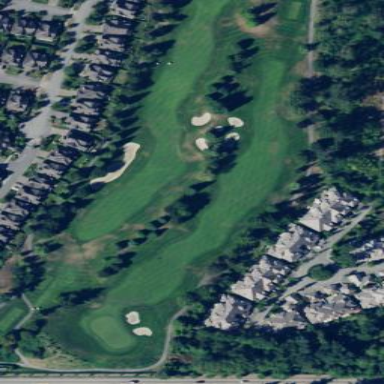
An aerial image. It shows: Area of rough grass used for golf.